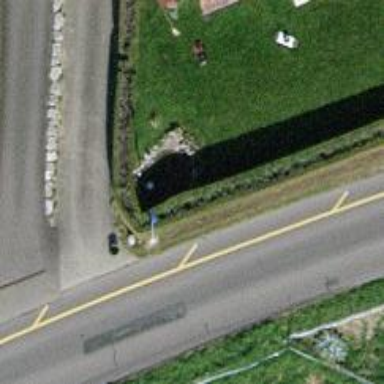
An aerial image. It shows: Hedge acting as barrier.